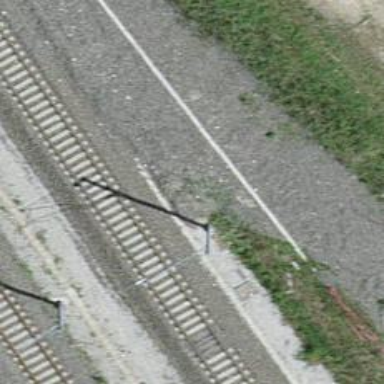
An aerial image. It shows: Catenary mast for power lines.